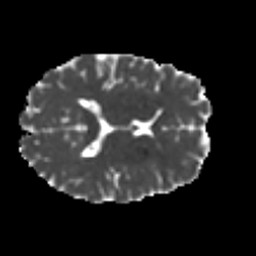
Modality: MD
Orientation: axial
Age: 25
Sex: female
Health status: healthy
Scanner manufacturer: ge
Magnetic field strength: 3 T
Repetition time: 11 s
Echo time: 0.072 s